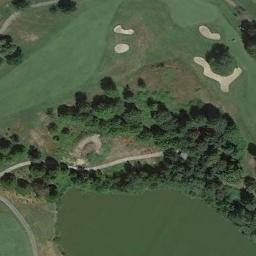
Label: golf_course